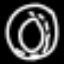
Label: donut